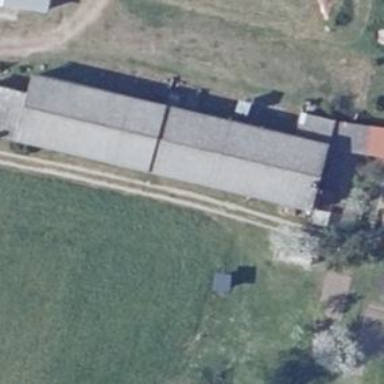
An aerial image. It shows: Farm auxiliary building.